Aerial crown-view tile of a tropical tree (Barro Colorado Island, Panama), acquired 20250715:
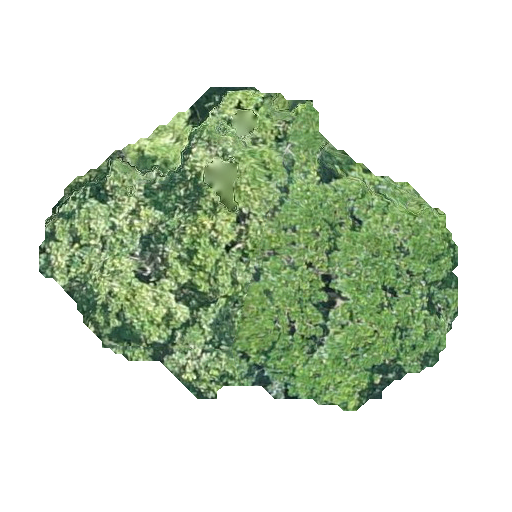
Species: Simarouba amara
GBIF accepted scientific name: Simarouba amara
Crown area: 137.232 m²